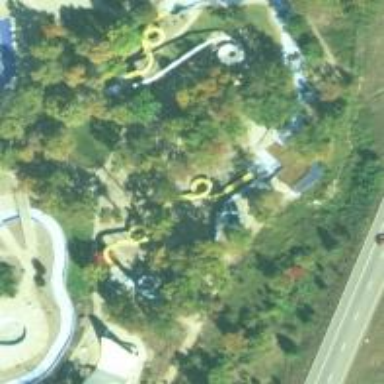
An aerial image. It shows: Water slide attraction.